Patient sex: F
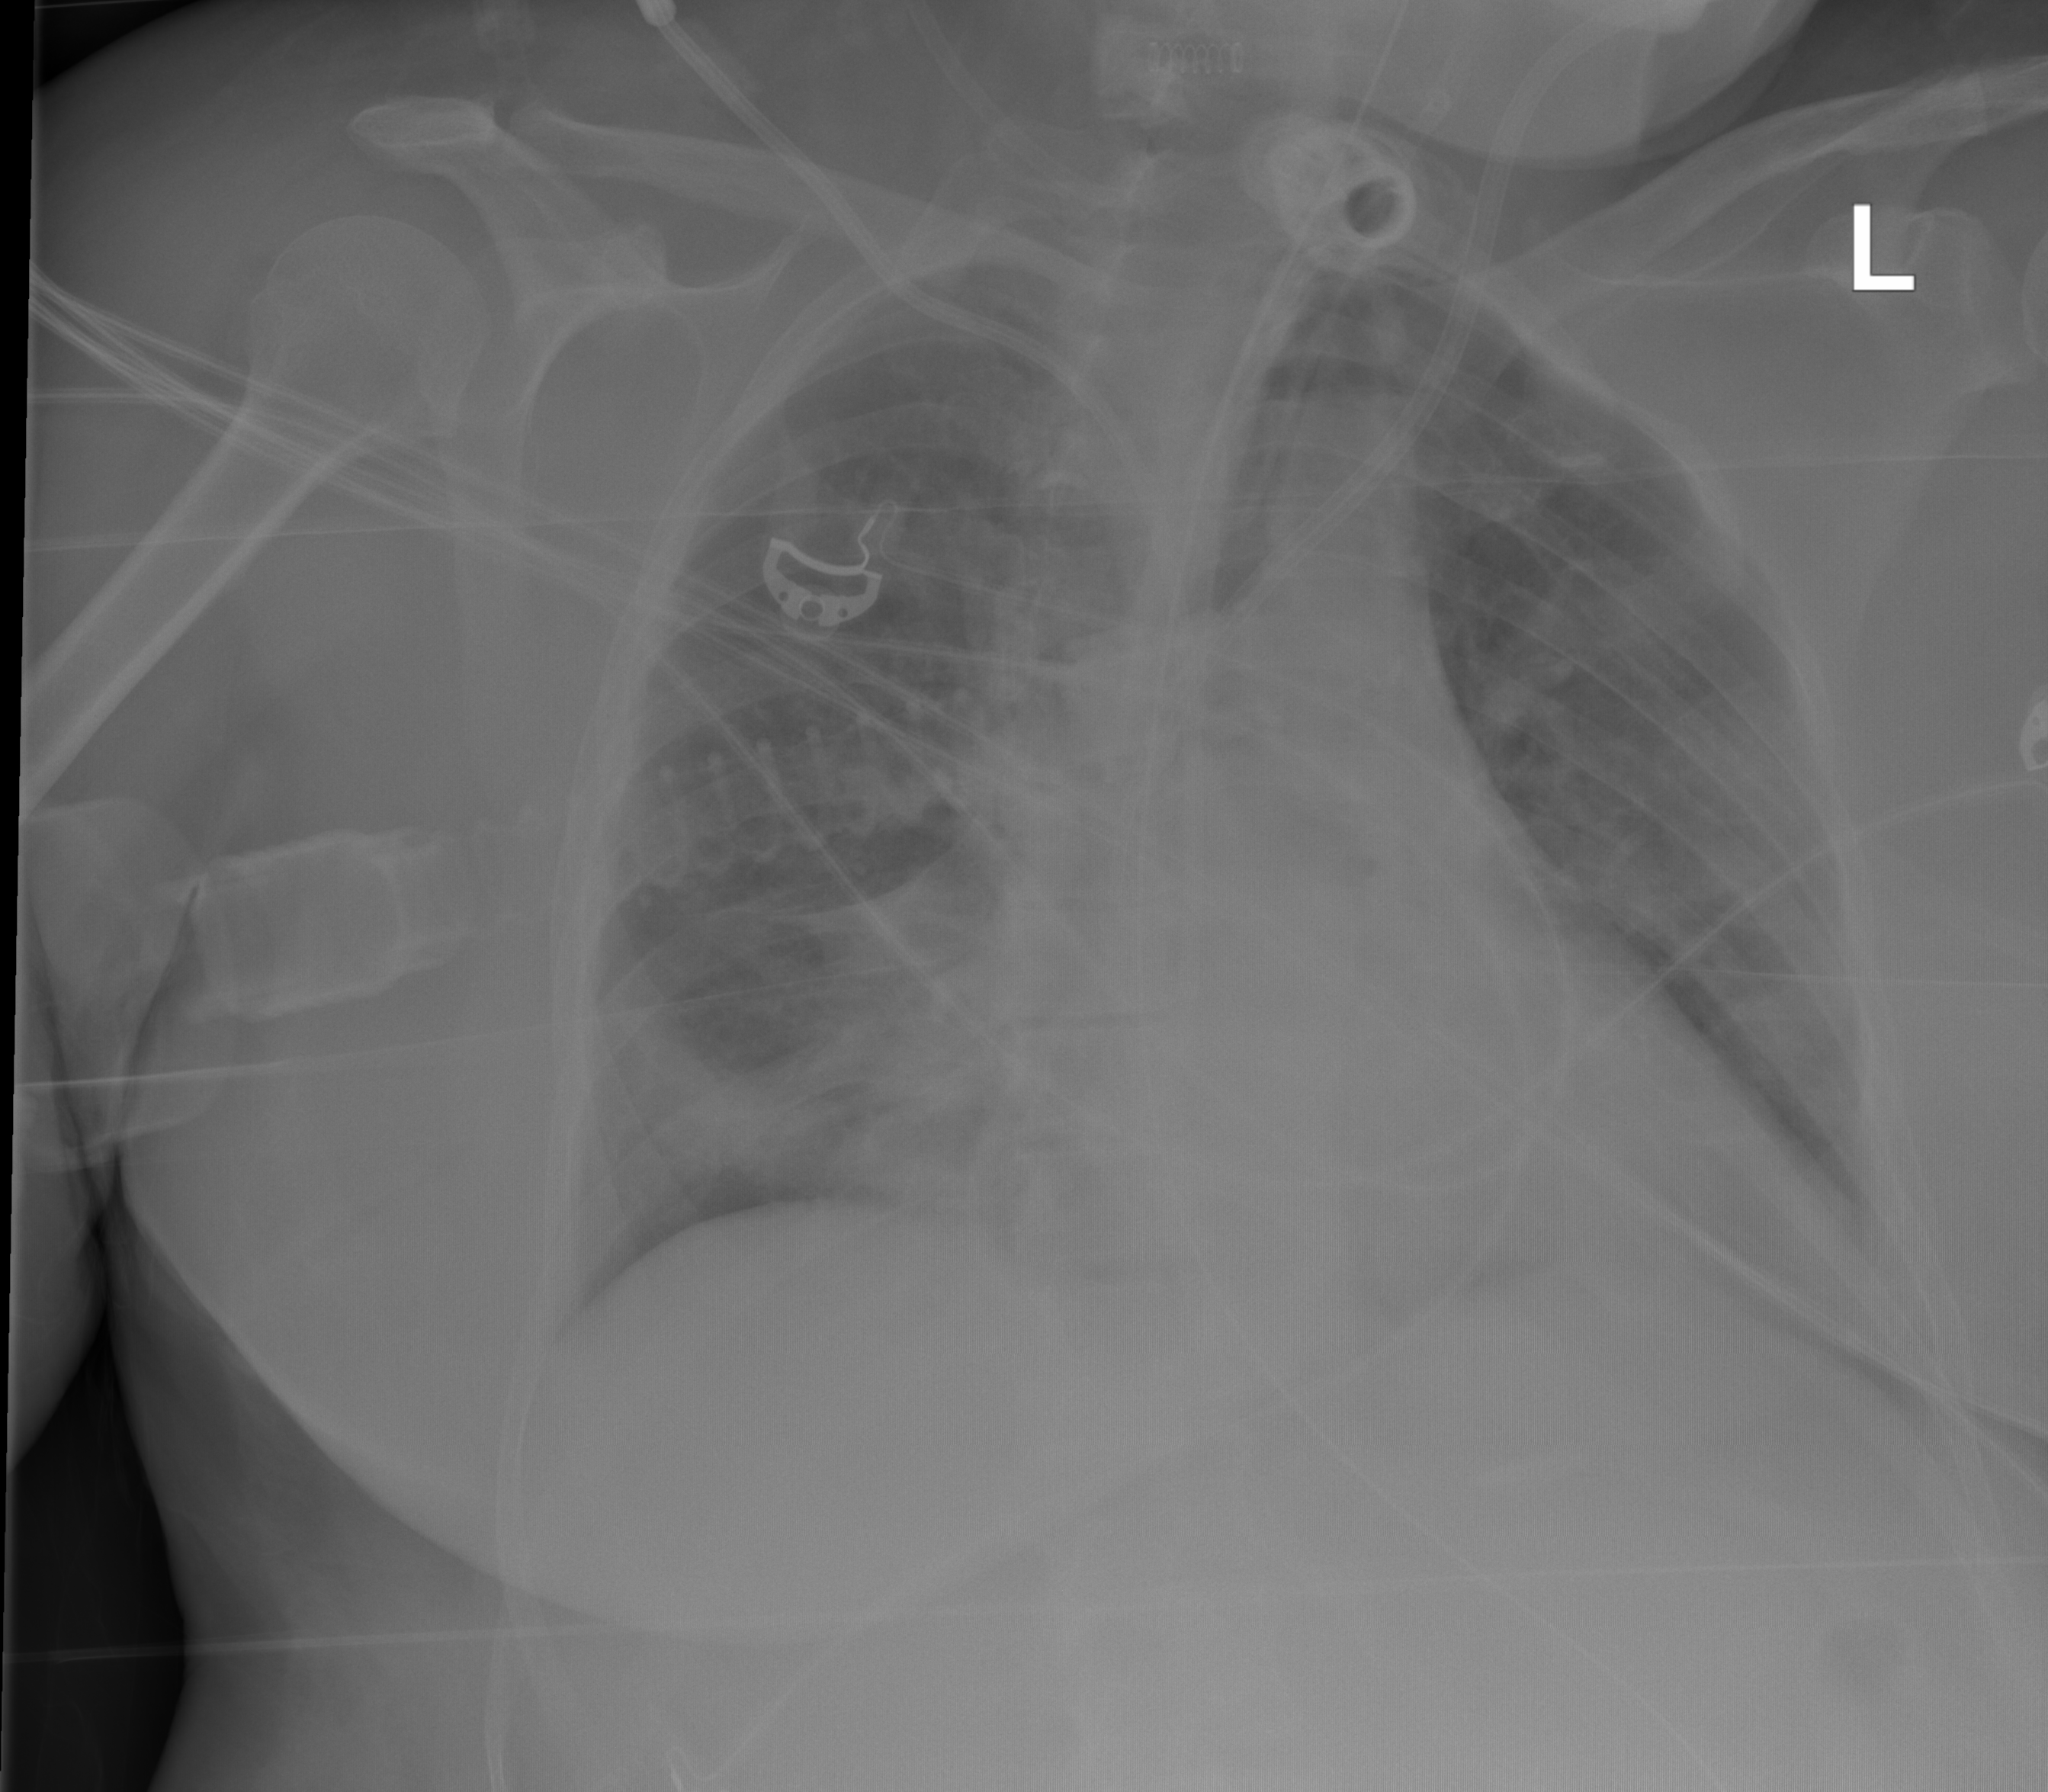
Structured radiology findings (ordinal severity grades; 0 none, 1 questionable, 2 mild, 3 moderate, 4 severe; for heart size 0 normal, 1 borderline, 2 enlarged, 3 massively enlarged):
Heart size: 0
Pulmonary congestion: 0
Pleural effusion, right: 1
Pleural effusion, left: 1
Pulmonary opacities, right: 2
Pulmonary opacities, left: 3
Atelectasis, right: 2
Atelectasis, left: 2